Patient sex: M
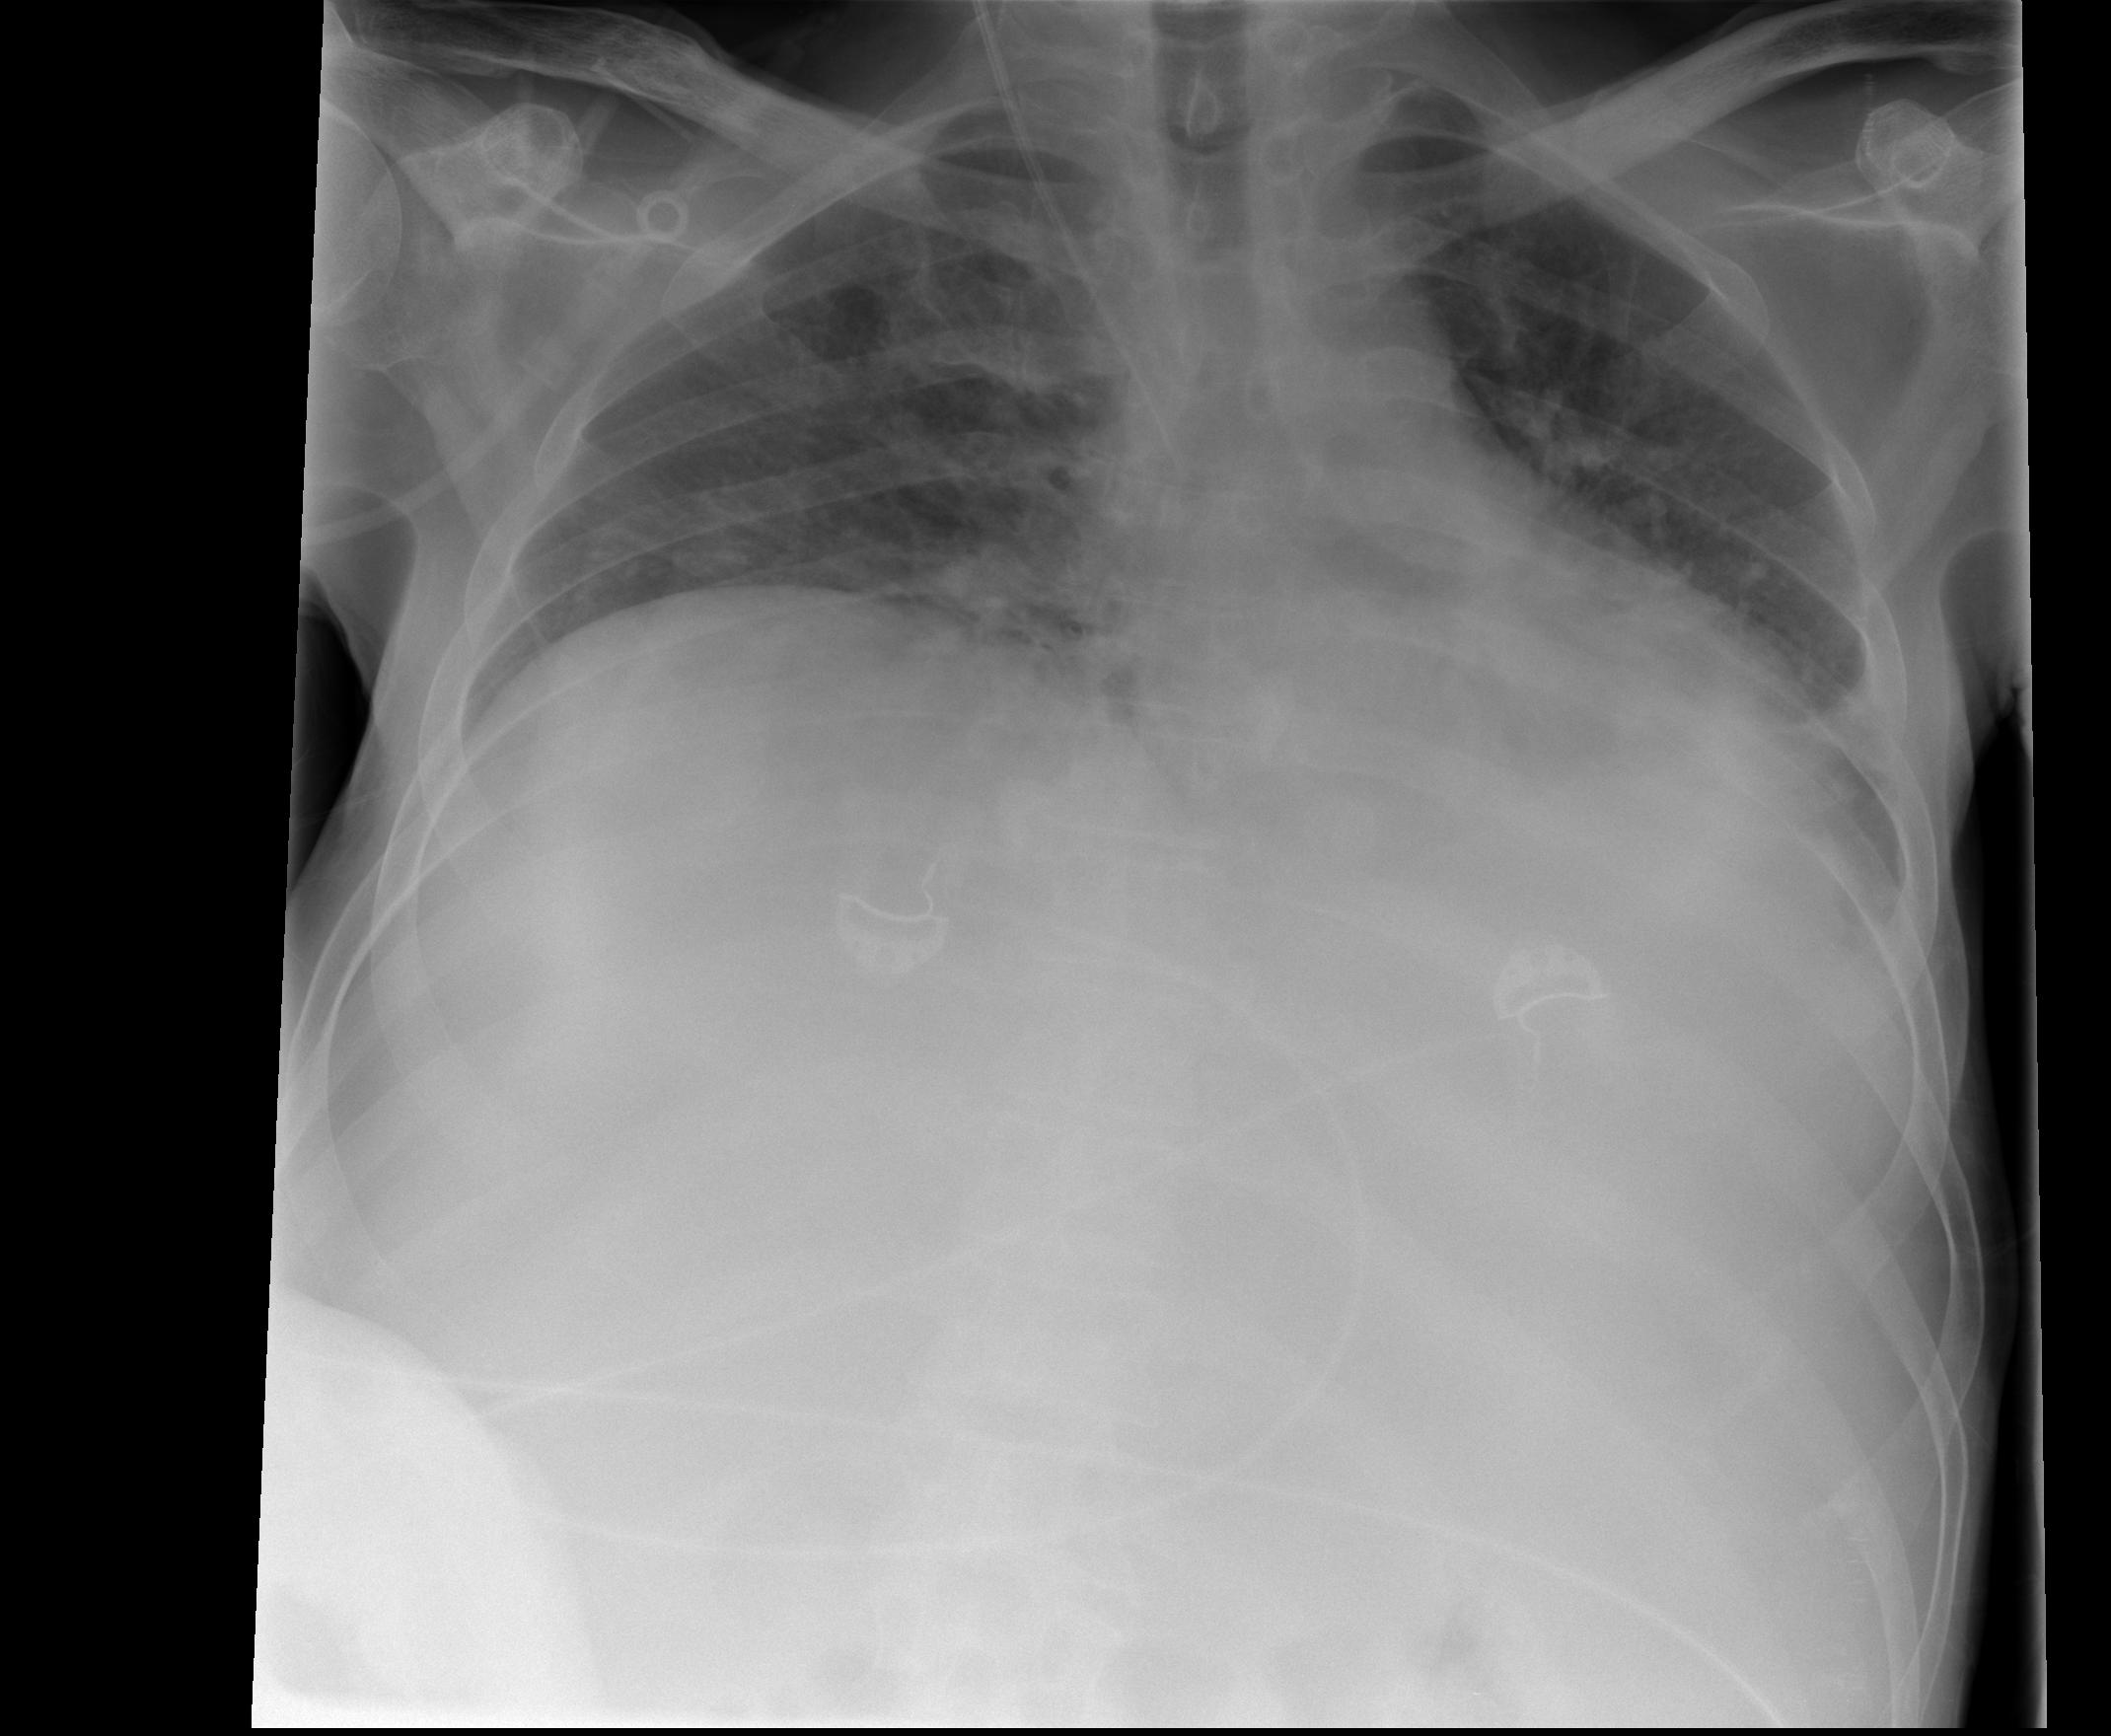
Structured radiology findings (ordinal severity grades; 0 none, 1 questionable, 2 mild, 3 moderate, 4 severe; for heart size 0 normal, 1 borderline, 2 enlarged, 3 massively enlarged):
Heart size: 1
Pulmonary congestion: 1
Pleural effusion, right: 0
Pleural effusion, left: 2
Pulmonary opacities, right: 0
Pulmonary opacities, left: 0
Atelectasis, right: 2
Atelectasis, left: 2